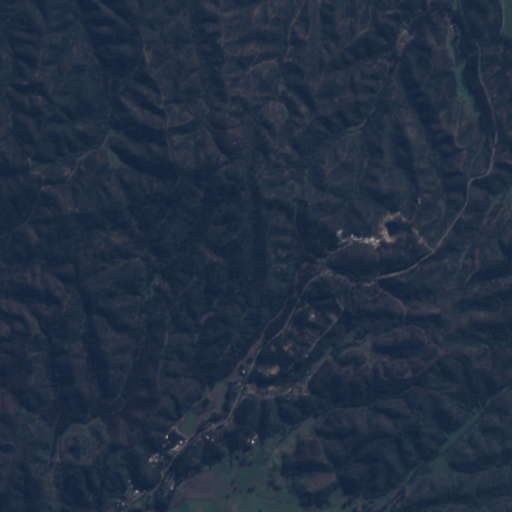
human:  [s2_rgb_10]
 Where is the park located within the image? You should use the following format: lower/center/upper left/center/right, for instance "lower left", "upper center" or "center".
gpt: The park is located in the lower center of the image.
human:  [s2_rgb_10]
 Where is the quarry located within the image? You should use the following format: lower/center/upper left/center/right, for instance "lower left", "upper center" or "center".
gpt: The quarry is located in the center right of the image.
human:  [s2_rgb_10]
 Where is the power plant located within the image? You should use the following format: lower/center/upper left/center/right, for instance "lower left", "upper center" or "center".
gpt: There is no power plant in the image.